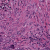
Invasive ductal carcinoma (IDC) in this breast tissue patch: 1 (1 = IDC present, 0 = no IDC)